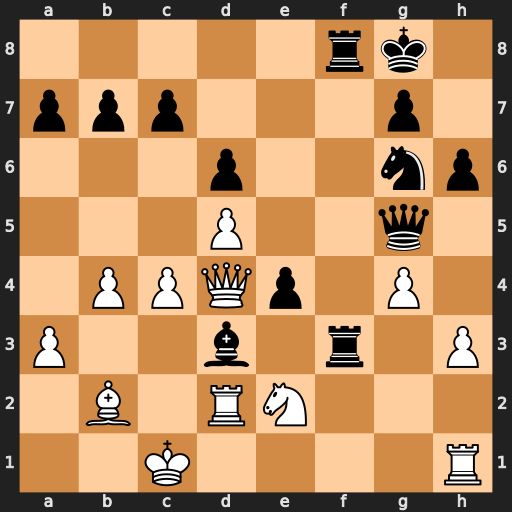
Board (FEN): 5rk1/ppp3p1/3p2np/3P2q1/1PPQp1P1/P2b1r1P/1B1RN3/2K4R
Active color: w
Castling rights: -
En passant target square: -
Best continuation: Qxg7#